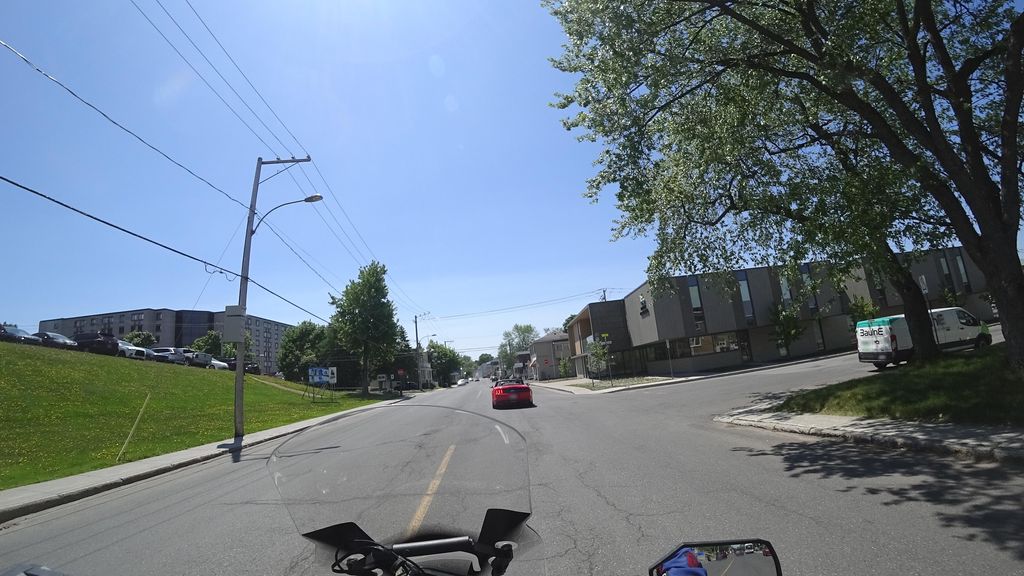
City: quebec_city